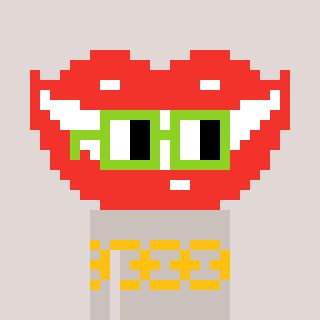
a pixel art character with square light green glasses, a smile-shaped head and a foggrey-colored body on a warm background